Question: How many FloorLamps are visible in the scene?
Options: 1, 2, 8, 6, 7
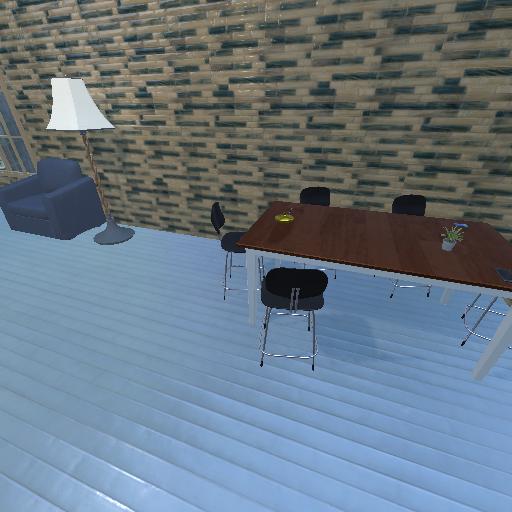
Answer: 1